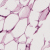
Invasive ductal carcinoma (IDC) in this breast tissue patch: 0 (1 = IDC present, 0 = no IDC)